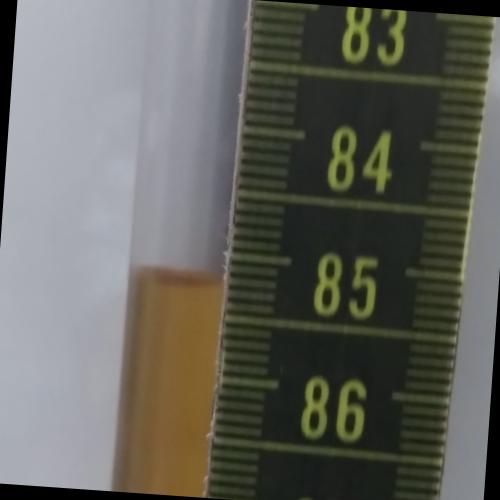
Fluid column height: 85.2 cm